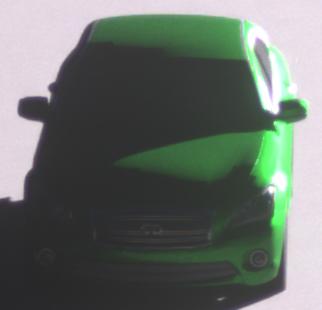
Make: Infiniti
Model: M 37
Detailed model: M (Y51)
Model produced from: 2010/10
Model produced until: 2013/11
Doors: 4
Color: green
Road condition: dry road
Daytime: morning or afternoon
Contrast: high contrast